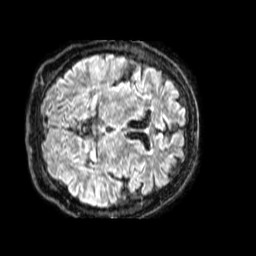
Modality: FLAIR
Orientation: axial
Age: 57
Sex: male
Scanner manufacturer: philips
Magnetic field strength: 1.5 T
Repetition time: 4.8 s
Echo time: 0.3368 s